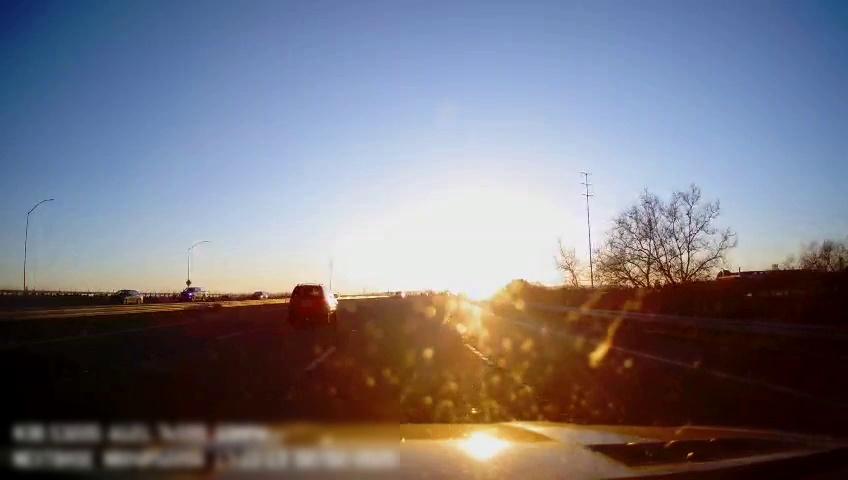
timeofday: Day
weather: Sunny
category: Drivable Space
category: Drivable Space
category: Vehicles | SUV
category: Vehicles | SUV
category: Vehicles | Car
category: Vehicles | Truck
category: Vehicles | Car
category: Lanes | Alternate Lane
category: Lanes | Alternate Lane
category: Lanes | Current Lane
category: Lanes | Current Lane
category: Lanes | Alternate Lane